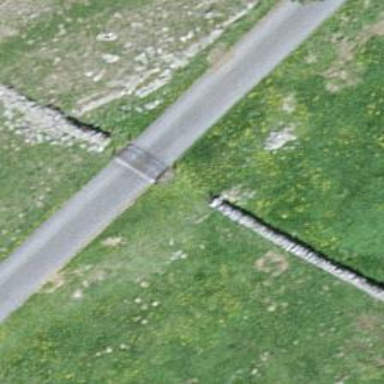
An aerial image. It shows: Cattle grid.